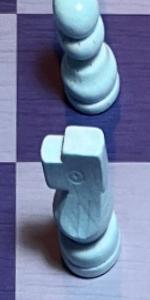
Label: Knight_White